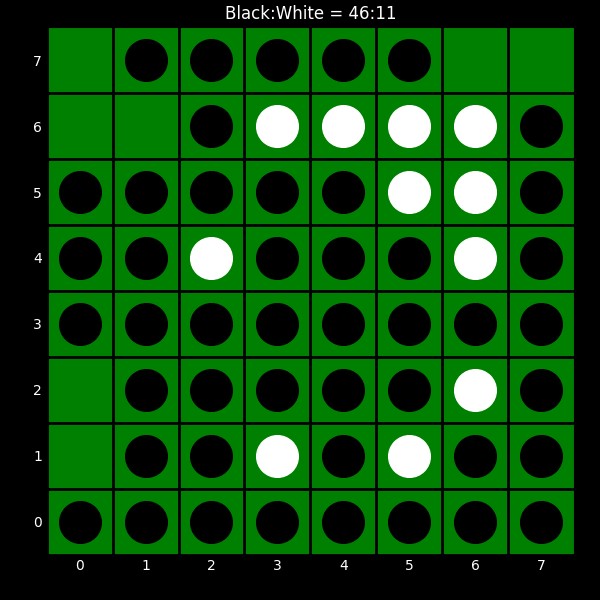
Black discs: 46
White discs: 11